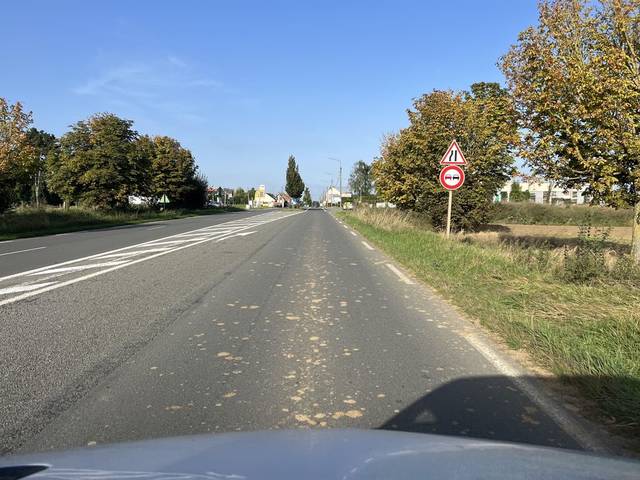
Region: France
Coordinates: 50.277, 2.825